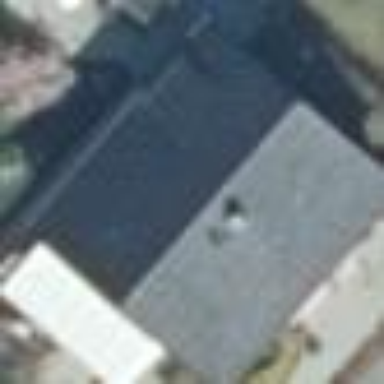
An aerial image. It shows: Detached building.